Question: I am attempting to project data onto a plot in R and see the correlation between the points. I have added a line to let the reader see the connection between these points. I am however stumped when it comes to inputting arrows to show the direction of the line. Rddproj was just an arbitrary name given to the data. Three sets of x and y coordinates are plotted 'x=c(-<PHONE>, -<PHONE>, -<PHONE>); y=<PHONE>, <PHONE>, <PHONE>)' Here is the example below.
'''
x<-rddproj[1:3,1]; y<-rddproj[1:3,2]
plot(x,y)
'''

My concern is that the second group of coordinates is the greatest negative point on the x-axis. In drawing a line with arrows, the arrow will most likely point towards this point, when it should be forming a V with that point in the middle. Is it possible to plot an arrow to reflect the placement of points in a group and not just the most positive point to the most negative point or vice versa?
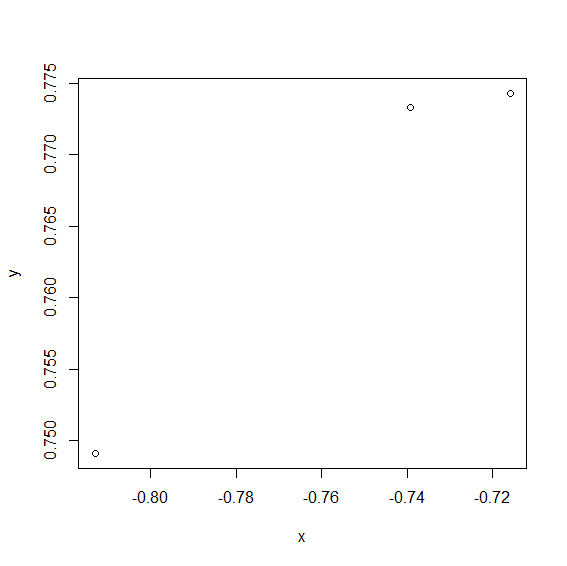
Answer: The arrows function ( a modified segments function) is used for this purpose (to the extent that I understand the question) in base R:
'''
# fixed your assignment code.
plot(NA, xlim=range(x), ylim=range(y) )
arrows(head(x,-1),head(y,-1),tail(x,-1), tail(y,-1), angle=30)
'''
<URL>
An alternative reading of your question would have the glaringly obvious solution : 'plot(x,y)' which I hope is not what you were asking since that should have been satisfactory.